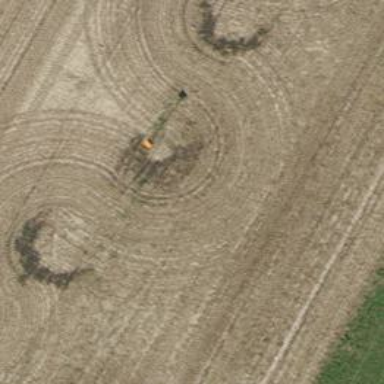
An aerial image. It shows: Aerial marker.